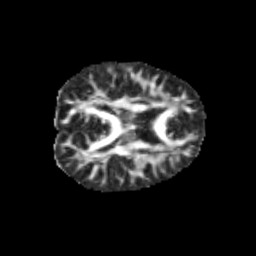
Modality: FA
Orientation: axial
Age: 13
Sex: male
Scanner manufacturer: siemens
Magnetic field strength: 3 T
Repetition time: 3.8 s
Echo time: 0.07 s